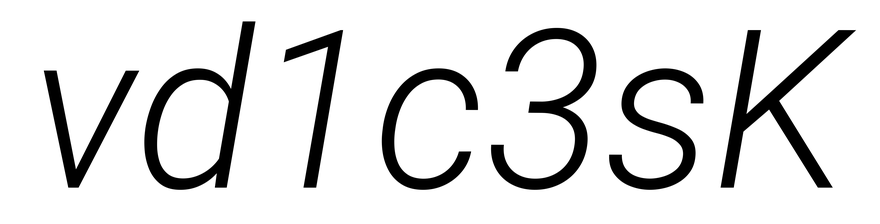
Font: Roboto-Italic_Light_Italic